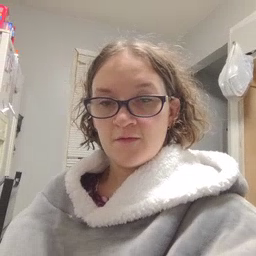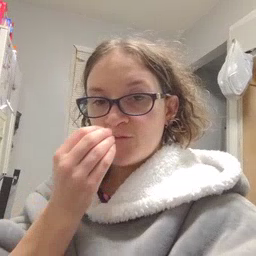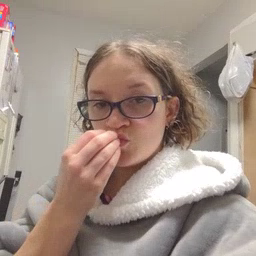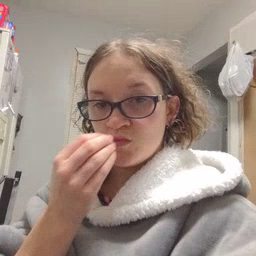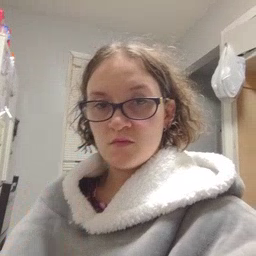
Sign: food